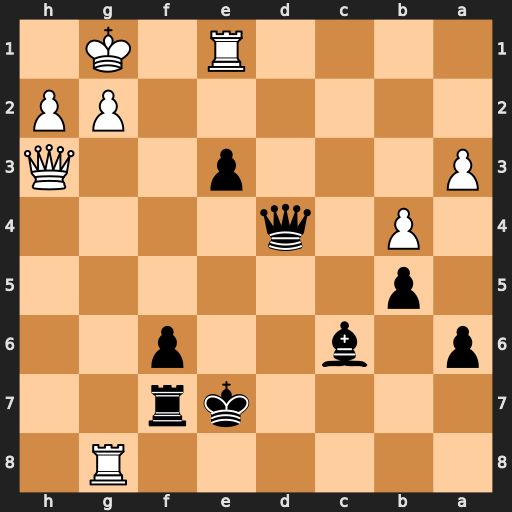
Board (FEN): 6R1/4kr2/p1b2p2/1p6/1P1q4/P3p2Q/6PP/4R1K1
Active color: b
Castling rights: -
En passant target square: -
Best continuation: e2+ Kh1 Qf2 Qe3+ Qxe3